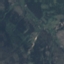
Land use / land cover: HerbaceousVegetation